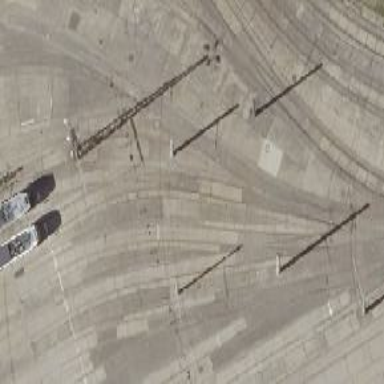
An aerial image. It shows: Railway switch.